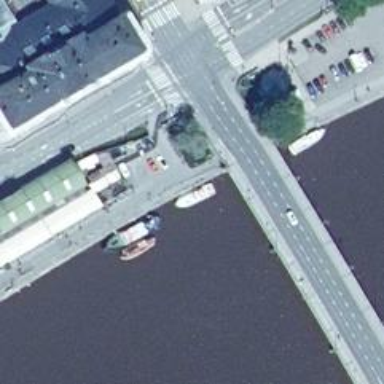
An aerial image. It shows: Ferry terminal.